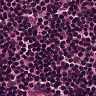
Metastatic tissue present: no